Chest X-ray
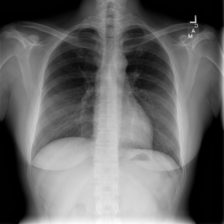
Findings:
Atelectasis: negative
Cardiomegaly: negative
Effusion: negative
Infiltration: negative
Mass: negative
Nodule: negative
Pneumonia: negative
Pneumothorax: negative
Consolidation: negative
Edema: negative
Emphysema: negative
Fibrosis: negative
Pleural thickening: negative
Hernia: negative